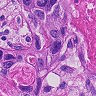
Metastatic tissue present: yes